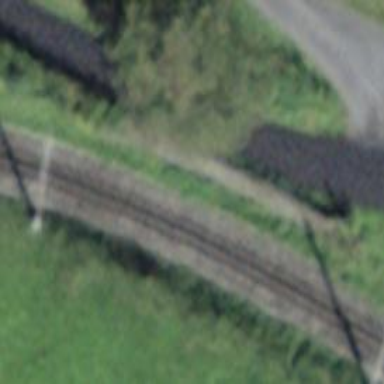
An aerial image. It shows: Narrow-gauge railway with 1 track. The tracks are electrified with contact line.